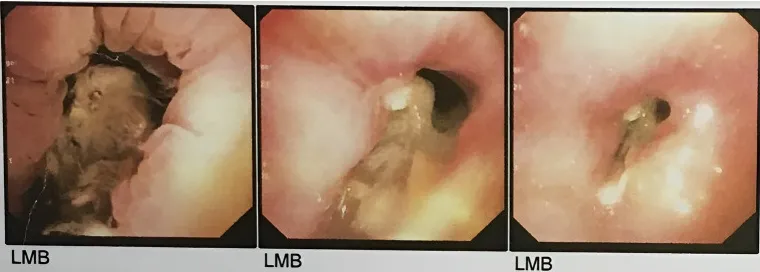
The first round of flexible bronchoscopy showed mucosal irregularity, erythema, and edema, along with dark and dirty ulcerative endo-bronchial lesion at the end of left main bronchus.
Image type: endoscopy (airway_endoscopy)